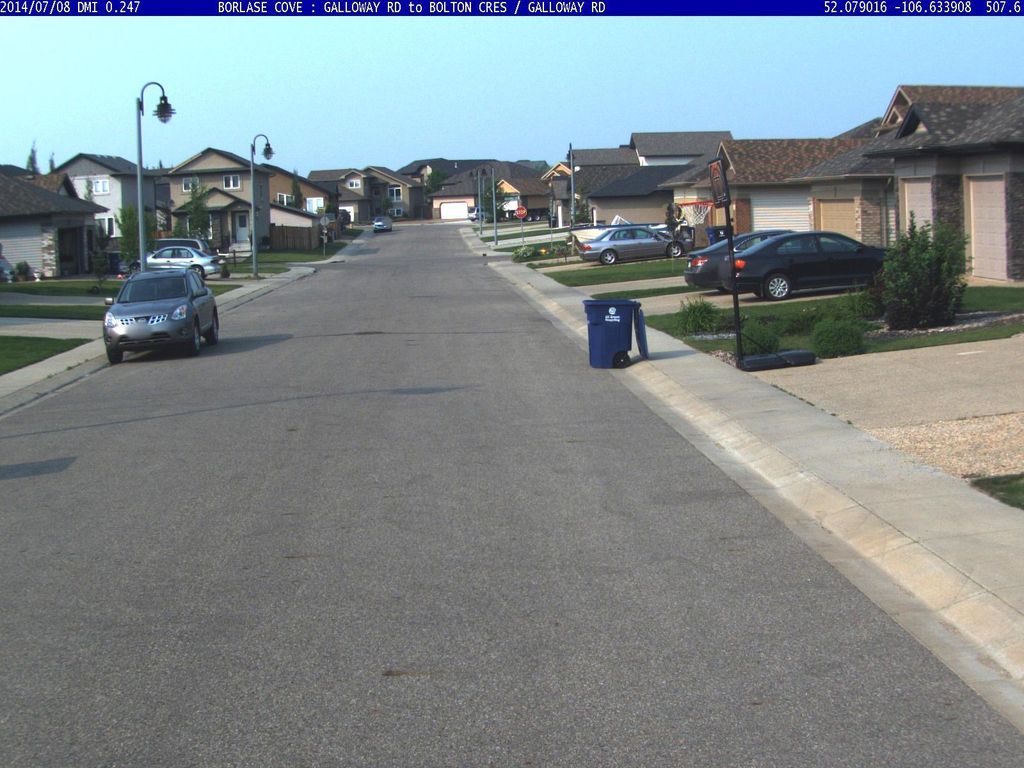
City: saskatoon